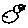
Label: bird